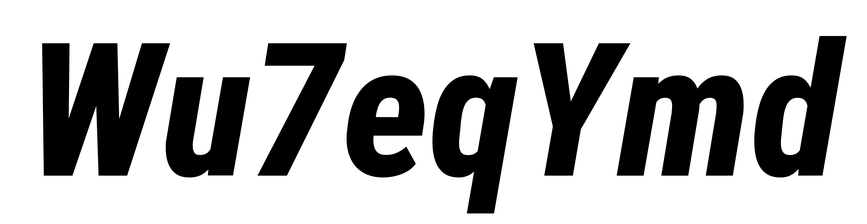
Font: Roboto-Italic_Condensed_ExtraBold_Italic